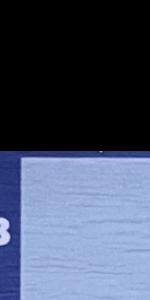
Label: Empty